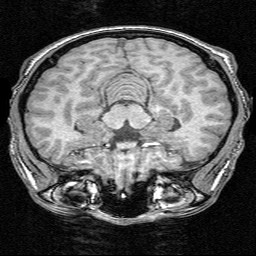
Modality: T1w
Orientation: coronal
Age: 22
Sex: male
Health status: healthy